Here is the time-frequency representation (spectrogram) of a rolling-element bearing's vibration measurement. What is the most likely bearing condition (normal, inner_race, outer_race, ball)?
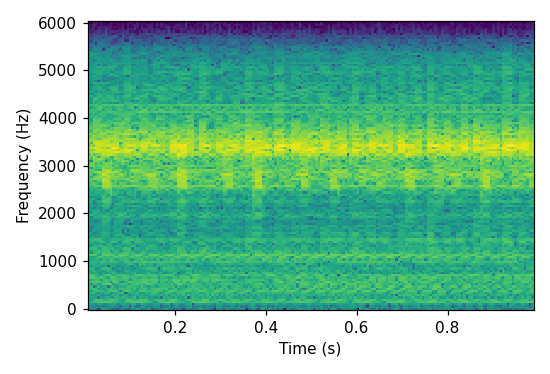
Answer: outer_race